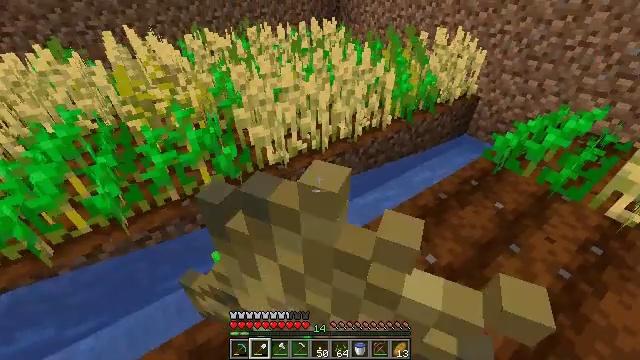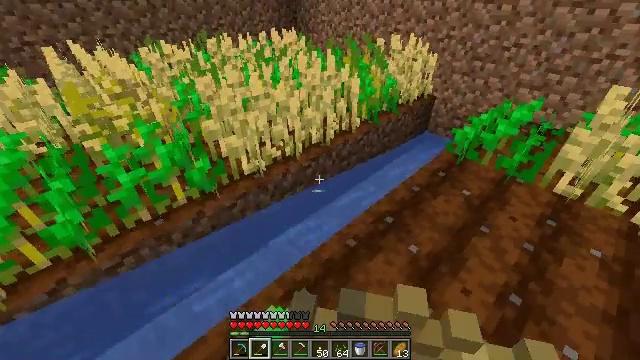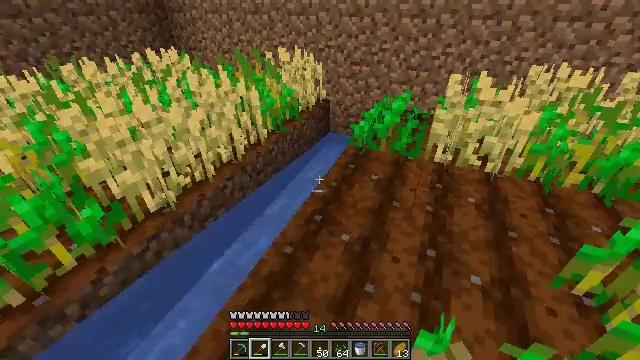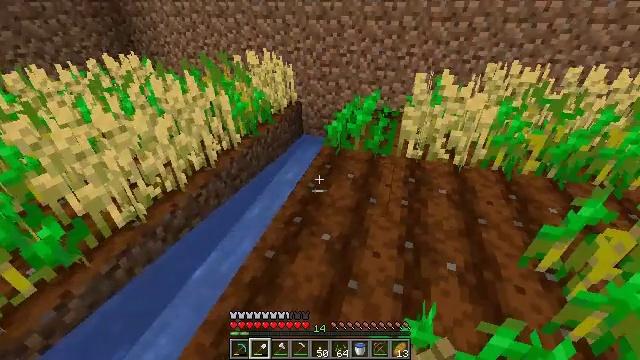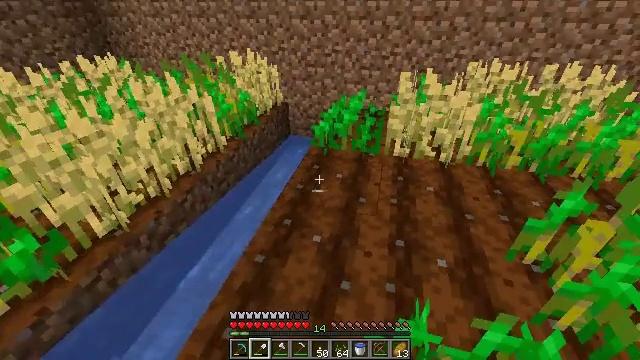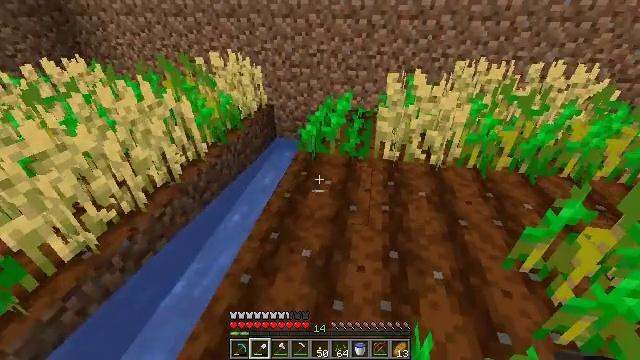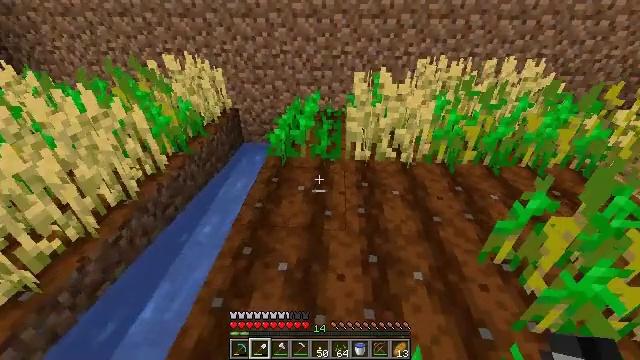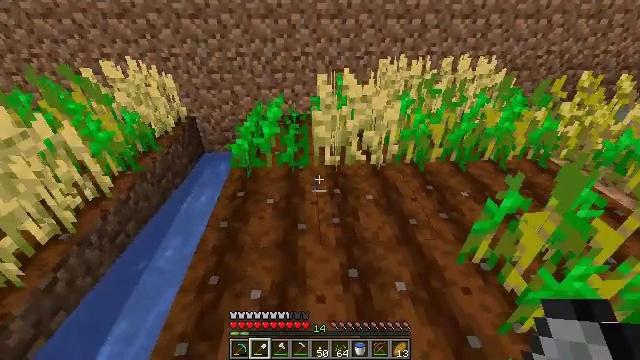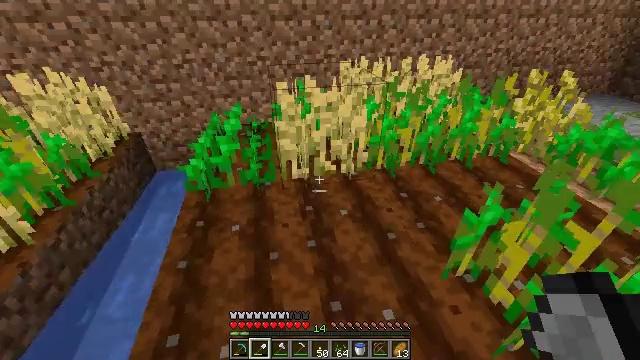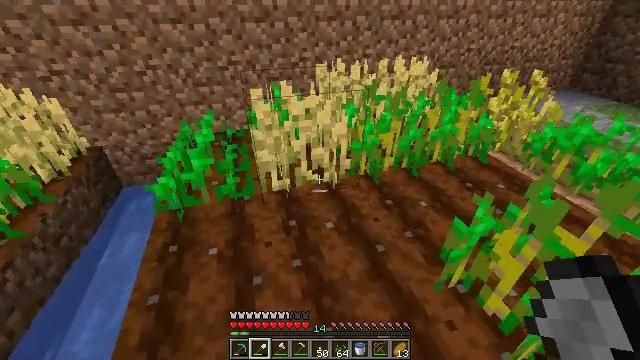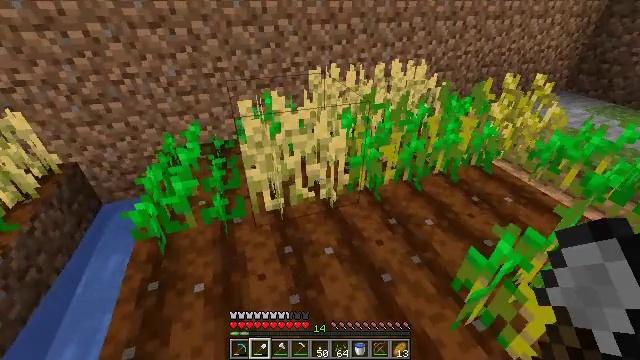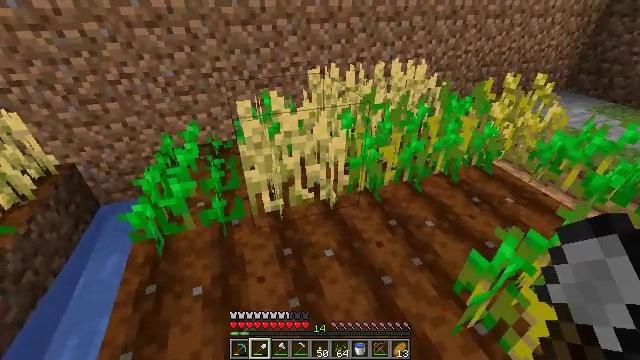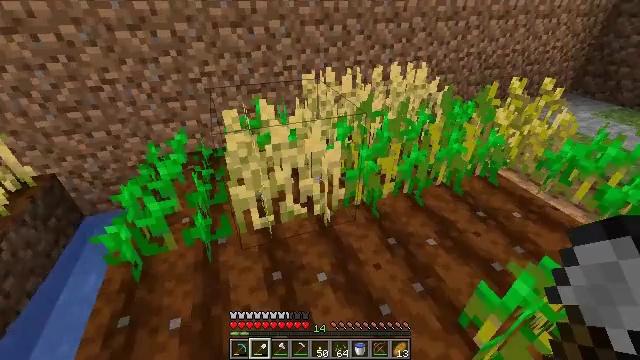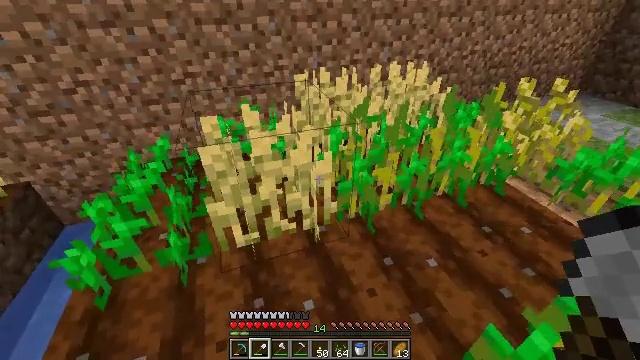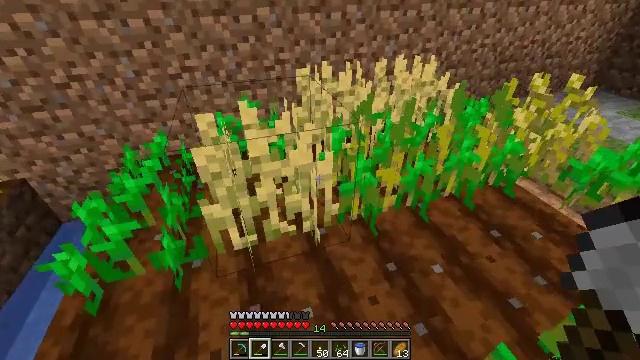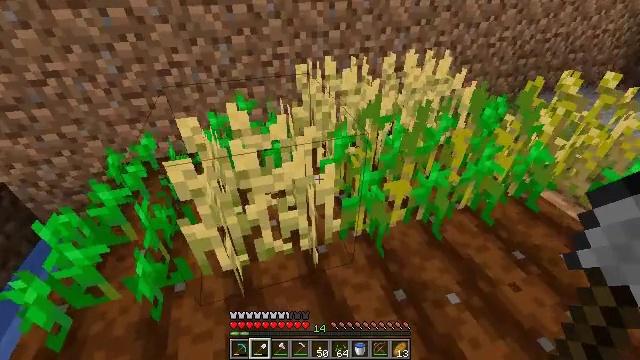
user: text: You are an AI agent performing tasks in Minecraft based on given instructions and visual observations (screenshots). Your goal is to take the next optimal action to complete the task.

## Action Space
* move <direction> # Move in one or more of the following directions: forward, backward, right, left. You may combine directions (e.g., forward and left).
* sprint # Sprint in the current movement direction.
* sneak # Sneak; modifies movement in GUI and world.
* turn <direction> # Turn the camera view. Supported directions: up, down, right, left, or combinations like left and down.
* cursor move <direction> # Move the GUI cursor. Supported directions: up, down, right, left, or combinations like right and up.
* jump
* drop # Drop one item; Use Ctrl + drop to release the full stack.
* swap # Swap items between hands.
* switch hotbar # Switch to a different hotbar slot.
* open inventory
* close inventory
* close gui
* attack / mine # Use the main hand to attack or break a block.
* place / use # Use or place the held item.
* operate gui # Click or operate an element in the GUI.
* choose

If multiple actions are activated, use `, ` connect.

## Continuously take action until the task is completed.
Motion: motion action
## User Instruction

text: Get wheat from the farmland.
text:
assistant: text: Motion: turn right and up
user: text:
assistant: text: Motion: turn right and up
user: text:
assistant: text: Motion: turn right
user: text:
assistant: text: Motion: move forward, turn right
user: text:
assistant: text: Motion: move forward, turn right
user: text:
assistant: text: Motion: move forward, turn right
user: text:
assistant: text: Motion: move forward, turn right
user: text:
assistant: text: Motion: move forward, turn right
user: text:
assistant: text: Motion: move forward, turn right
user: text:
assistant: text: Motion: move forward, turn right
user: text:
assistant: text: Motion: move forward and move right
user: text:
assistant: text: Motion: move forward and move right
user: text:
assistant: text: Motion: move forward
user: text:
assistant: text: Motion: move forward, turn down
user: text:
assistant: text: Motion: move forward, turn left and down
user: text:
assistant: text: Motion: move forward, turn left and down
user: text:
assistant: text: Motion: move forward, turn left and down
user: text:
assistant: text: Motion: turn left and down
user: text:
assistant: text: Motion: turn left and down
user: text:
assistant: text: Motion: turn left and down
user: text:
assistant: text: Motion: turn left and down
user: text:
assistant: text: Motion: attack / mine
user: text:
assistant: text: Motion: attack / mine
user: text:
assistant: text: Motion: no_op
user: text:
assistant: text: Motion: no_op
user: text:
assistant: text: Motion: move forward
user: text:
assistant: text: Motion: move forward and move right, turn right and up
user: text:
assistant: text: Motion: move forward and move right, turn right and up
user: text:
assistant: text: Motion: move forward and move right
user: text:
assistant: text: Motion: move forward and move right